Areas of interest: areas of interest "Huzhu County Mass Fitness Center"
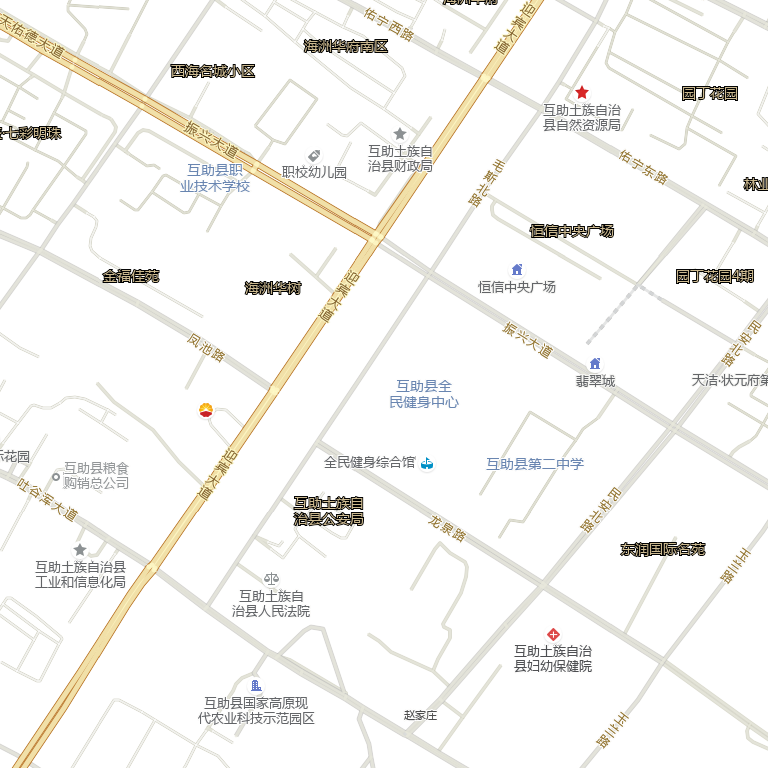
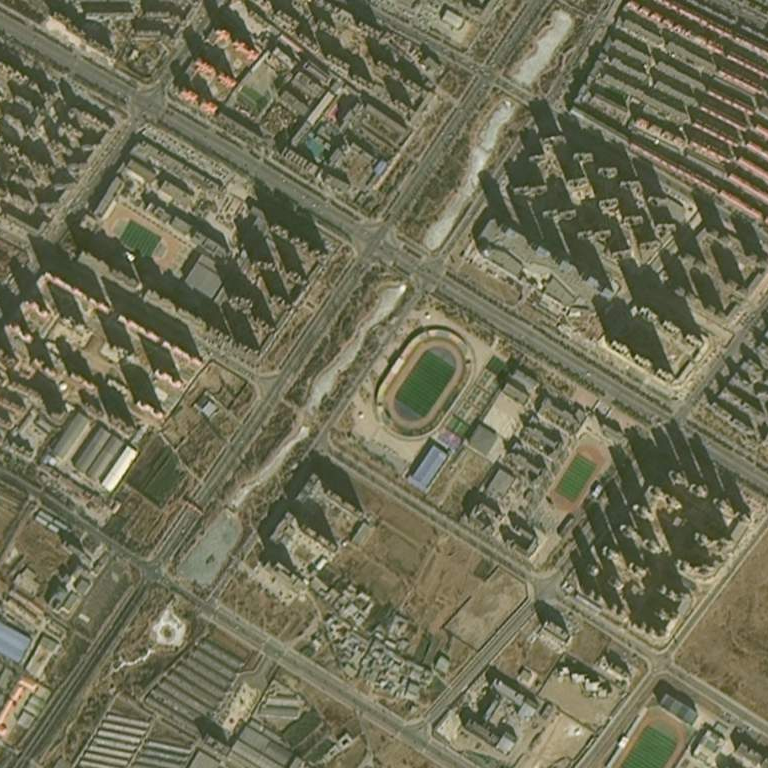